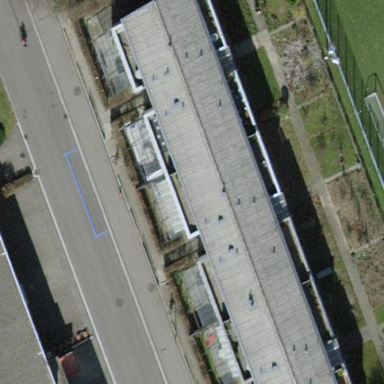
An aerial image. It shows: Building with flat roof.